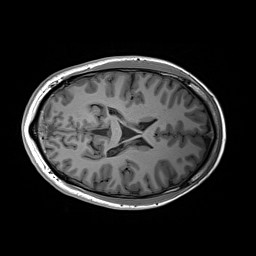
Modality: T1w
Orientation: axial
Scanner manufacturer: siemens
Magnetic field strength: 3 T
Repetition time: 2.2 s
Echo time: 0.00244 s